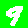
Digit: 9